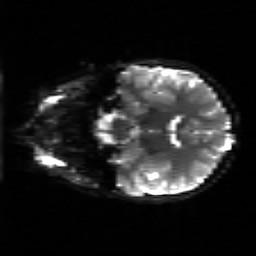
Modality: sbref
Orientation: coronal
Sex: female
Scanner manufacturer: siemens
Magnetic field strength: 3 T
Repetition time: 5 s
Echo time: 0.071 s